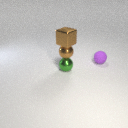
small brown metal sphere above small green metal sphere